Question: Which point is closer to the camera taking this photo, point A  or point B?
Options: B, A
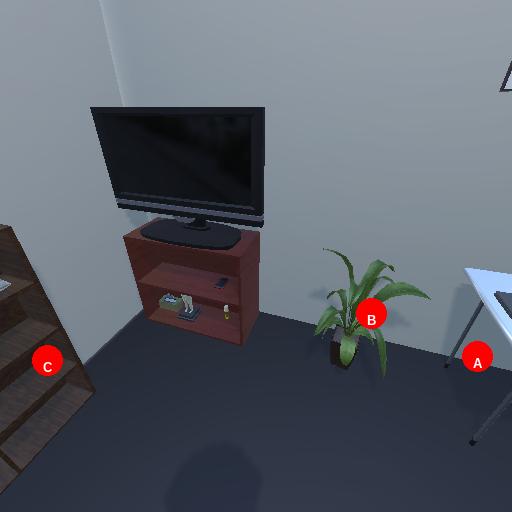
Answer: B